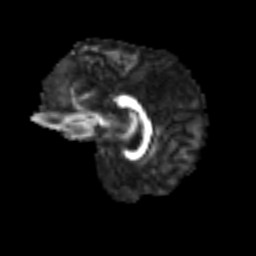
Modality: FA
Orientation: sagittal
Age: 49
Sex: female
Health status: ill
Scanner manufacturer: siemens
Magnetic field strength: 3 T
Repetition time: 8.7 s
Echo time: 0.11 s